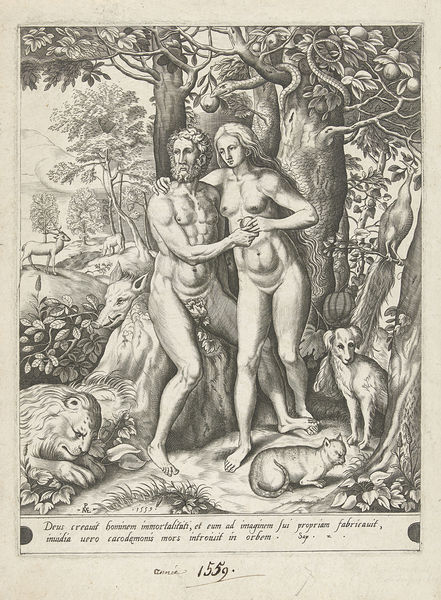
Titel: Zondeval
Künstler: Pieter van der Heyden
Standort: Amsterdam
Institution: Rijksmuseum
Schlagwörter: chien, arbre, eve, chat, lion, oiseau, fruit, animaux, adam, connaissance, eden, paradis, pomme, serpent, feuillage, nu, grabure, cerf